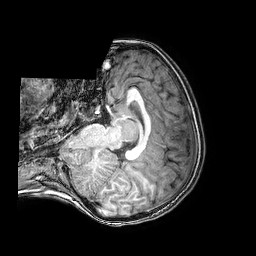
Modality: T1w
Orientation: axial
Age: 7
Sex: male
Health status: healthy